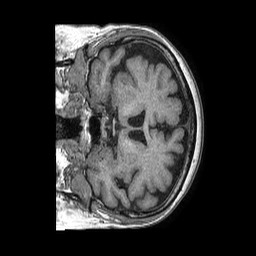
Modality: T1w
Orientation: coronal
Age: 72
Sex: female
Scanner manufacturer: philips
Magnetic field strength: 1.5 T
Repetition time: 0.00752 s
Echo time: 0.003419 s